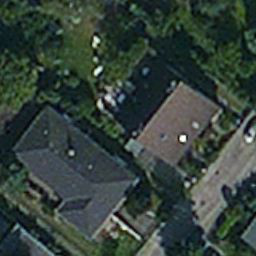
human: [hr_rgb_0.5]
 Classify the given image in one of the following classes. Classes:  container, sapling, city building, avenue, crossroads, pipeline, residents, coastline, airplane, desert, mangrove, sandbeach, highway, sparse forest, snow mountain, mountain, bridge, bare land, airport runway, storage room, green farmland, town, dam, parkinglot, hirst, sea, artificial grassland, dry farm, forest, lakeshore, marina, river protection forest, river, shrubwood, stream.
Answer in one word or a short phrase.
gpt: residents